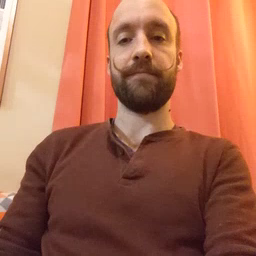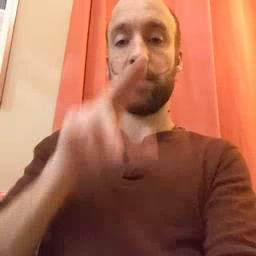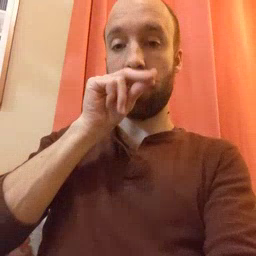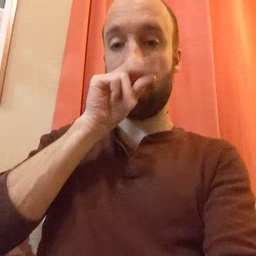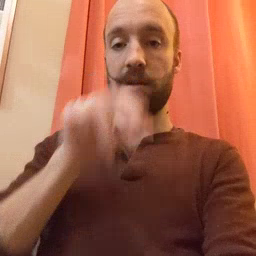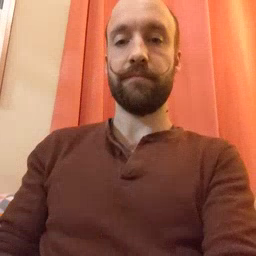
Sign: duck